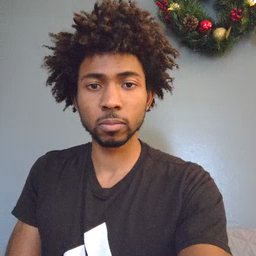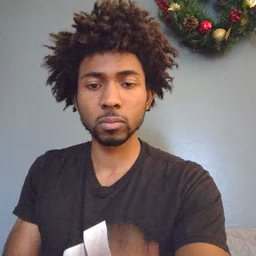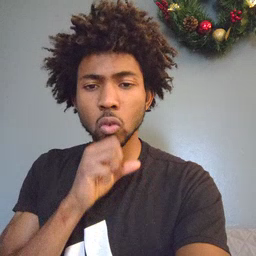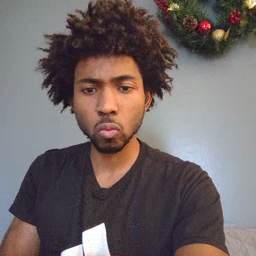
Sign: old